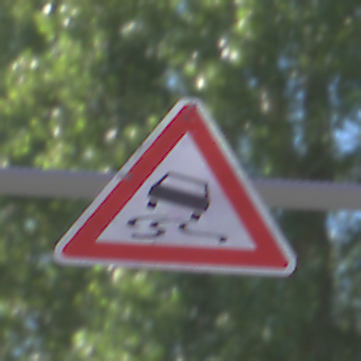
Verkehrszeichen: SchleuderOderRutschgefahr
Umgebung: Outdoor, Nature
Tageszeit: MorningAfternoon
Wetter: Clear
Licht: Natural
Jahreszeit: NotSpecified
Kontrast: HighContrast